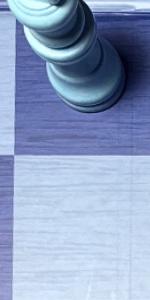
Label: Empty